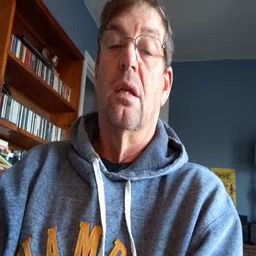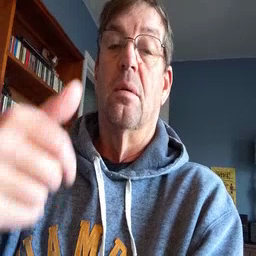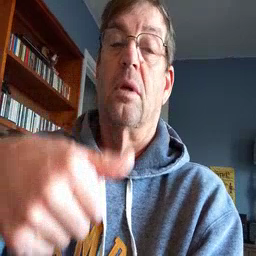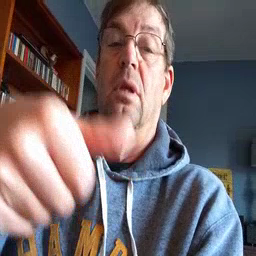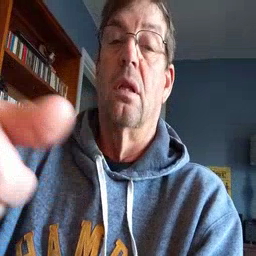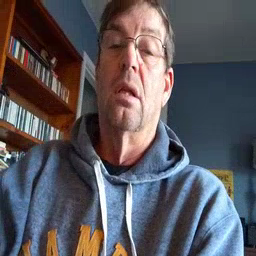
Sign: puzzle